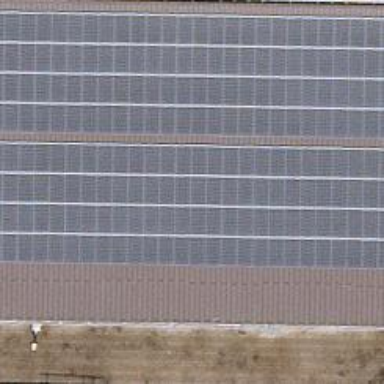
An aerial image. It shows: Solar power generator.